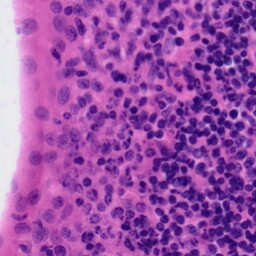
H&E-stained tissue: Tonsil